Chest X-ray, AP view. Patient: 58 years old, sex M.
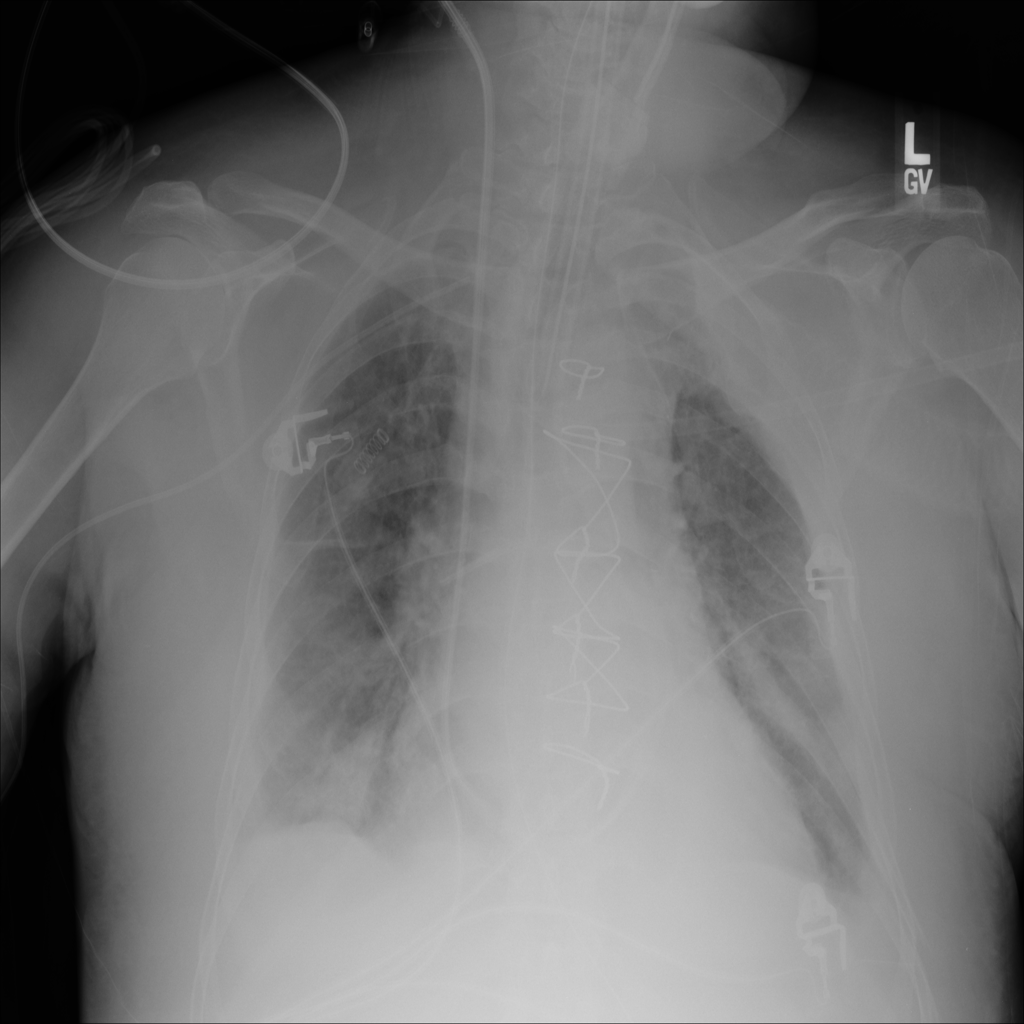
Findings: Atelectasis, Consolidation